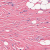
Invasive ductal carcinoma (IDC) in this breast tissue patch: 1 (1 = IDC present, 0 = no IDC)